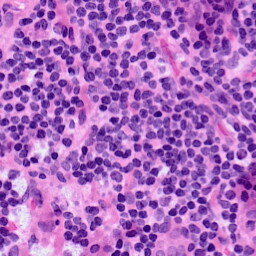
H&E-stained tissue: LymphNode